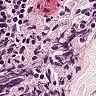
Metastatic tissue present: no